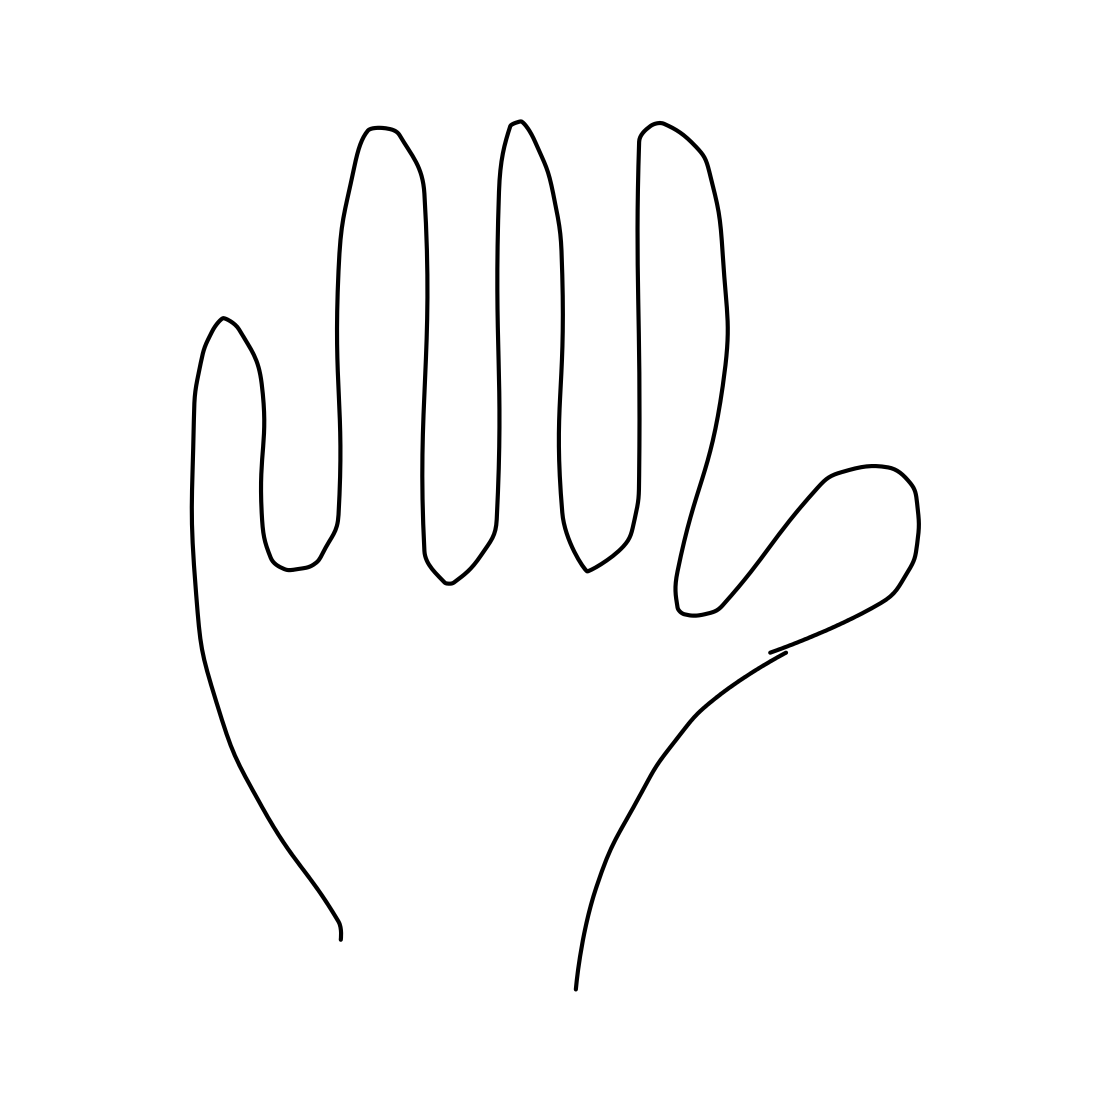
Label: hand